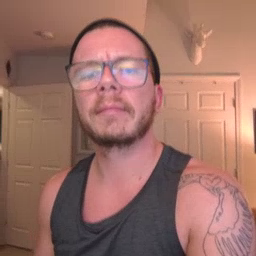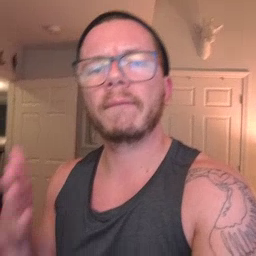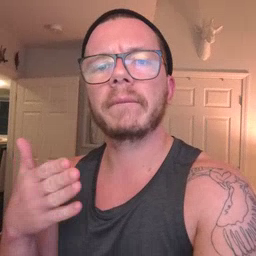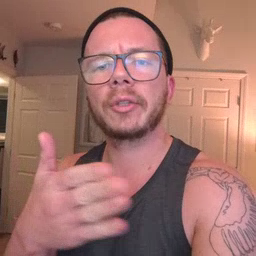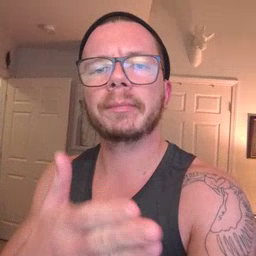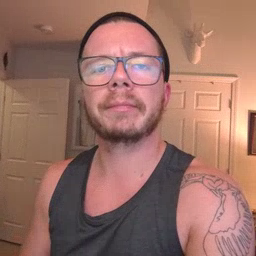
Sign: fish